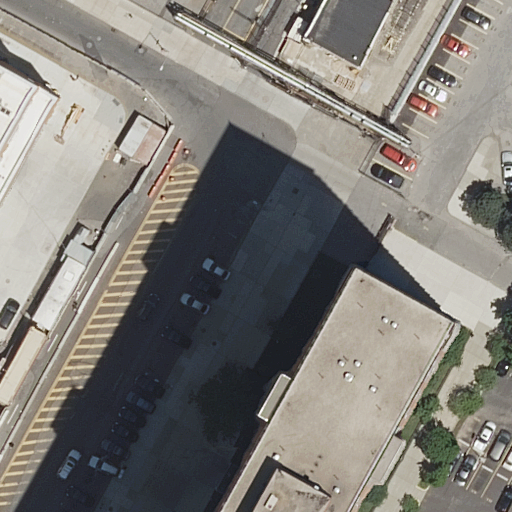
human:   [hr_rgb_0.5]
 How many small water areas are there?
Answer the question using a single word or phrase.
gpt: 0

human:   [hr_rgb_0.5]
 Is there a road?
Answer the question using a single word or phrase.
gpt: yes

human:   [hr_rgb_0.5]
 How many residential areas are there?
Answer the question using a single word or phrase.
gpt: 1

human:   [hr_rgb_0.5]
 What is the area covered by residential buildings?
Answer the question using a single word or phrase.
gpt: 1294m2

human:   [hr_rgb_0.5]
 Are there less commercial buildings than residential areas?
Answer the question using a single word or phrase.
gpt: yes

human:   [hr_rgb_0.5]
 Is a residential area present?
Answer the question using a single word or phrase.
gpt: yes

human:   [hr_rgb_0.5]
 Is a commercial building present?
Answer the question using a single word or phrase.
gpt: no

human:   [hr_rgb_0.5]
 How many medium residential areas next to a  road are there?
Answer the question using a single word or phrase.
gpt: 0

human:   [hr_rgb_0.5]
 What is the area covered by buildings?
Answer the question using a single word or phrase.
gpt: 1294m2

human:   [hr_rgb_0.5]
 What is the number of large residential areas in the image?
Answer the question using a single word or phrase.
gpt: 1

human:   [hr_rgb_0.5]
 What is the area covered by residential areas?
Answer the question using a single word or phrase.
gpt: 10264m2

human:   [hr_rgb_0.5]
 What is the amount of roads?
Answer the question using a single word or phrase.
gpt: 7

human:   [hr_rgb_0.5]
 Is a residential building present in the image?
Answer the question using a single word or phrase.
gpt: yes

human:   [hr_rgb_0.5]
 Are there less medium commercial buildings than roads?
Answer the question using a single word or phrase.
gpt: yes

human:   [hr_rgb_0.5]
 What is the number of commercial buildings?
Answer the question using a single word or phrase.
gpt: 0

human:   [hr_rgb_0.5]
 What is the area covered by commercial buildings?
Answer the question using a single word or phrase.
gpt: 0m2

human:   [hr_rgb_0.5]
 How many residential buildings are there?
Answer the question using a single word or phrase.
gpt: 2

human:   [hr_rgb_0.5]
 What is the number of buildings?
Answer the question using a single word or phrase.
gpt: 2

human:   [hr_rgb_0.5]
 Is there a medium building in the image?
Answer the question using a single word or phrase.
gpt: yes

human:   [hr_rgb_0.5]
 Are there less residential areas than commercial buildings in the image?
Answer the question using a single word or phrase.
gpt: no

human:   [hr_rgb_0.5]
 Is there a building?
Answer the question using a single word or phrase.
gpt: yes

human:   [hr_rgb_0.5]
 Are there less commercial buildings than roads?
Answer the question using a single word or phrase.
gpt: yes

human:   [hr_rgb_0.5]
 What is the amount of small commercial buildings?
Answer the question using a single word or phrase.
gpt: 0

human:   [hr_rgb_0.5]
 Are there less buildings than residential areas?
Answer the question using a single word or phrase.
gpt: no

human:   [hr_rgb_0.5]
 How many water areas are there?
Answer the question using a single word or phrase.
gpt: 0

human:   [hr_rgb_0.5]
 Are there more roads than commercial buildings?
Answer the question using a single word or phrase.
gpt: yes

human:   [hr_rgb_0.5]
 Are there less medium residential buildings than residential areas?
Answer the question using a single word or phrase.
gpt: no

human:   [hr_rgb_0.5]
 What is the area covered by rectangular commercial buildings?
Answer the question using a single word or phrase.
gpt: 0m2

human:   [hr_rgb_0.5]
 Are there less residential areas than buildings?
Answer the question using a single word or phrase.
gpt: yes

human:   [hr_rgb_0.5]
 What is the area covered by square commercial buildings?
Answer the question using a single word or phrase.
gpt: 0m2

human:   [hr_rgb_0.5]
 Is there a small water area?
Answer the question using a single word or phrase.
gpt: no

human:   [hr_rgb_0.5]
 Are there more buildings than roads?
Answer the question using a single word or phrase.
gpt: no

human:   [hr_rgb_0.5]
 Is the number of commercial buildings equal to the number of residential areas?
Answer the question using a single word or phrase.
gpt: no

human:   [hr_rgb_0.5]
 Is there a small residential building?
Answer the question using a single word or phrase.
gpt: no

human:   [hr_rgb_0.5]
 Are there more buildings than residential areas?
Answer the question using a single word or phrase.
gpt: yes

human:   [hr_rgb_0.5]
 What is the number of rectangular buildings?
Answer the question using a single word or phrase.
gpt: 2

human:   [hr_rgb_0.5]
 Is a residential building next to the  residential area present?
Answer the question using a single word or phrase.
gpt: yes

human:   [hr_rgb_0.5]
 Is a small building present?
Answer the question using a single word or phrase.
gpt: no

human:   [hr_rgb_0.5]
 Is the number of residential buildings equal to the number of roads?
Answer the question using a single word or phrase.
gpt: no

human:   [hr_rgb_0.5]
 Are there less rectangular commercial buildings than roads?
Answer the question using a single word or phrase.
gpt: yes

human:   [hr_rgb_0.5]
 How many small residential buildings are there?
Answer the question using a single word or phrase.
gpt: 0

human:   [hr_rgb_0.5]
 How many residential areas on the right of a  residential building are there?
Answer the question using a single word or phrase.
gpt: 0

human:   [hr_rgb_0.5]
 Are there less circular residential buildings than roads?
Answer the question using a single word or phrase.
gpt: yes

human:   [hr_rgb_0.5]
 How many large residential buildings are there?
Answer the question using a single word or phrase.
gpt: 1

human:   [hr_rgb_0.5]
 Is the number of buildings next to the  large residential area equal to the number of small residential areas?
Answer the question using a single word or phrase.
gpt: no

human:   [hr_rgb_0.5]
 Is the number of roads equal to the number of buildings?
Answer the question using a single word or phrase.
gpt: no

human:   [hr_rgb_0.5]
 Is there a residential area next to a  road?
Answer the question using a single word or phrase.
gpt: yes

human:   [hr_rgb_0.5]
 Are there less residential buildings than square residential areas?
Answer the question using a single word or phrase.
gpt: no

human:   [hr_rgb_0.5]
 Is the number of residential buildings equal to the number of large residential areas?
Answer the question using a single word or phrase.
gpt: no

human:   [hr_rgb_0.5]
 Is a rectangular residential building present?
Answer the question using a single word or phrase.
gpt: yes

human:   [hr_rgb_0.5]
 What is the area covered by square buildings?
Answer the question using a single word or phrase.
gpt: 0m2

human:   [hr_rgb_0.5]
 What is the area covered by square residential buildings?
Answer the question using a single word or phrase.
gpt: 0m2

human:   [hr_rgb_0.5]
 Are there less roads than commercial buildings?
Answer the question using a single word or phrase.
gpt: no

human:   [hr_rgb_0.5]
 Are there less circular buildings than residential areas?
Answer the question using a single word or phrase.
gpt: yes

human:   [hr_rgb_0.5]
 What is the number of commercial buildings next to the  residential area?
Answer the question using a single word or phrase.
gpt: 0

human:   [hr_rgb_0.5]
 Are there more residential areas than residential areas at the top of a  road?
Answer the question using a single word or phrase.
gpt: no

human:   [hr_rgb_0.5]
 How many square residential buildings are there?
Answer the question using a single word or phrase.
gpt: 0

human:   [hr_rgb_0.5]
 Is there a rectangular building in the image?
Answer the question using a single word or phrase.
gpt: yes

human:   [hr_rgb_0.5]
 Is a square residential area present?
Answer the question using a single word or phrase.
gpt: no

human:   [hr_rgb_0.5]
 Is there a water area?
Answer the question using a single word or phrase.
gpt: no

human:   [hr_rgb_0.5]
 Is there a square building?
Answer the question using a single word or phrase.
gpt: no

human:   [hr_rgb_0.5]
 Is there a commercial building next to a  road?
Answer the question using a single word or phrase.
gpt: no

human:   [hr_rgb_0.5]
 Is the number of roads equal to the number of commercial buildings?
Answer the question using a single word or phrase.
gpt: no

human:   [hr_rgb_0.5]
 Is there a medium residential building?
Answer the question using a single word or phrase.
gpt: yes